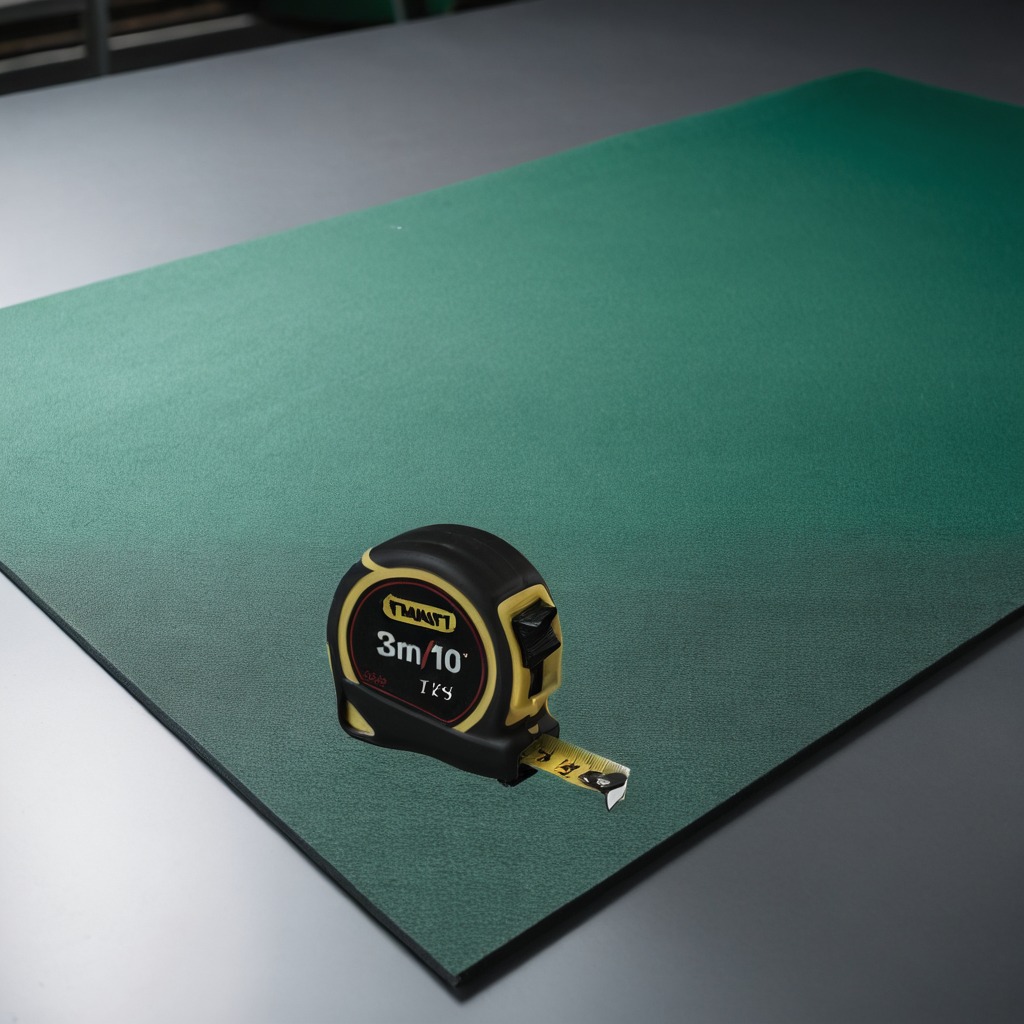
A measuring tape is lying on the clean granite tabletop inside a workshop under bright overhead lighting crisp shadows high clarity worn but beneath the mat.